Question: I am trying to set up deployment process for single package usinig project deployment so VS2012. I found that to change dynamicaly connection string on the server I can parametrize connections so I did this and created enviroments and I run my package with inviroment which has connnections strings as parameters and all seems to be fine, but why on connection manager I can still see some old setup made while developing? How can I remove it ?

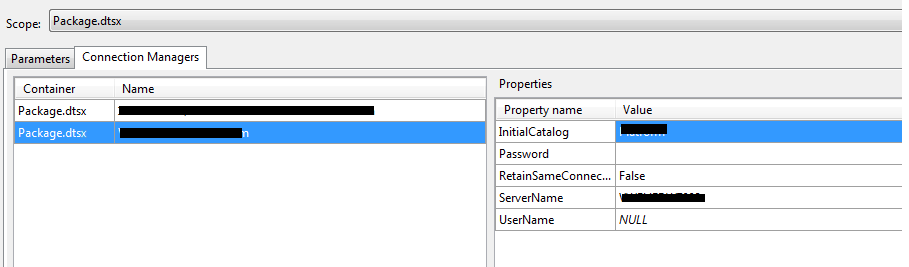
Answer: By Parameterize, I assume you're using the Configuration section to globally configure a project/package or on a per-execution basis. This is in contrast to using project/package Parameters
I have created an SSIS Environment variable named 'ConnectionStrings' in my deployment folder and it has two values: ServerName and CatalogName.
I right clicked on my project, DeployMe, and selected Configure. In your screenshot, you have clicked on the specific package and selected Configure. That or you manually changed the 'Scope' drop down.

I first click on the 'References' and add a pointer to my Environment

Back to the 'Parameters' tab, I click over to Connection Managers and I'm going to configure the 'CM_Project' connection manager's ServerName property to use my environment variable's ServerName value. Clear right?

After configuring the ServerName, I also configured the 'InitialCatalog' property but instead of using my Environment Variable's value, I used the "Edit Value" option (above) to set it. The net result is that my properties now look like this.
1. The underscore indicates it's set from an environment variable
2. The bold text indicates it's set manually.

Now when I go to run my package, via Agent or manual execution, the first thing it's going to prompt me for is an environment reference. I've lost my bolding for the InitialCatalog but the underlining remains for ServerName property. None-the-less, both are different values and were I to execute it, they would pick up the correct values.

All that said, I find it far easier to just store the whole ConnectionString value. You will observe, if you take this route, that the values displayed for ServerName would show your design-time values but that's fine because the ConnectionString as a whole will override the individual values at run-time.
I know this is a generic answer but I'm hoping I've hit on what you're missing step-wise.